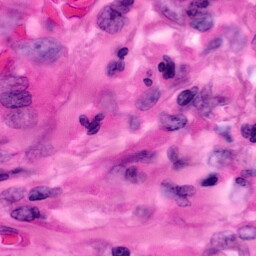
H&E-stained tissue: Pancreatic